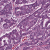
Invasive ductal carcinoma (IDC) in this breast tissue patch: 1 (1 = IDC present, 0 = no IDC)